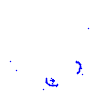
Particle: proton